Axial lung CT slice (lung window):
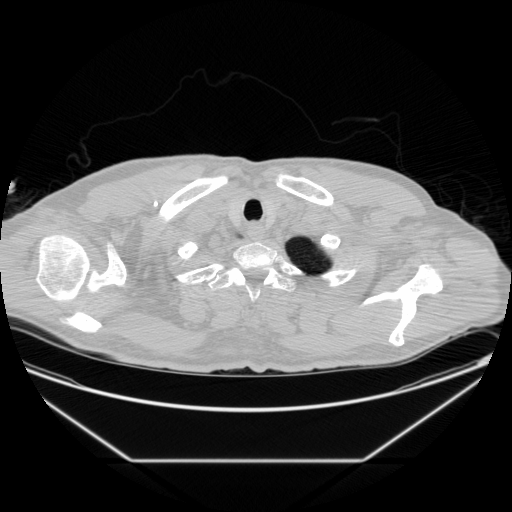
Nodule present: no